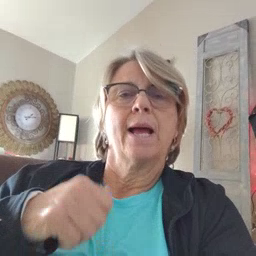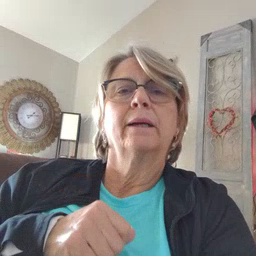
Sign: jacket